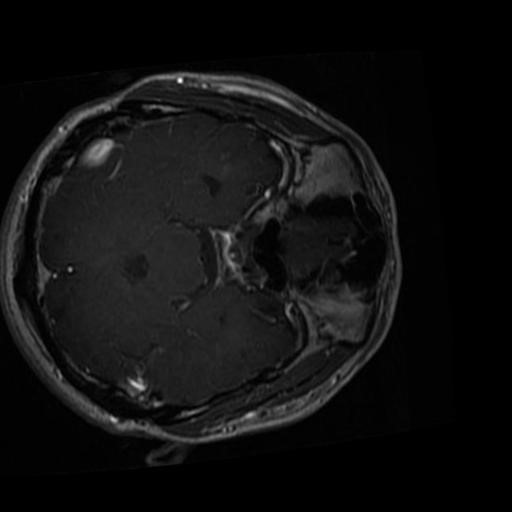
Label: brain_glioma